Field crop: maize
Growth stage: 2
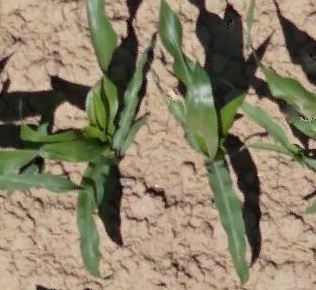
Species: maize